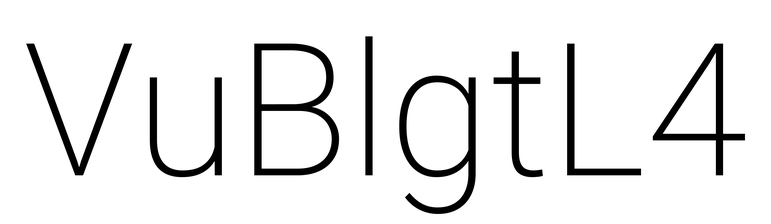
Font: Roboto_ExtraLight